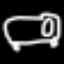
Label: bed